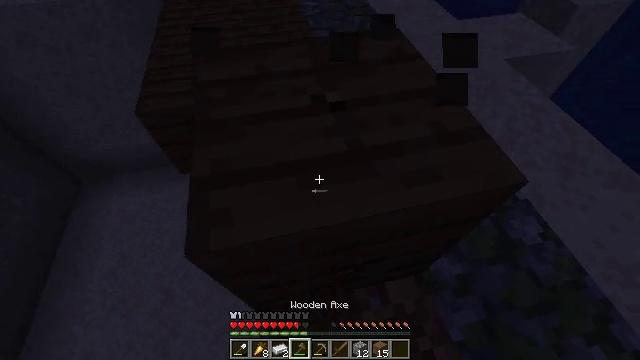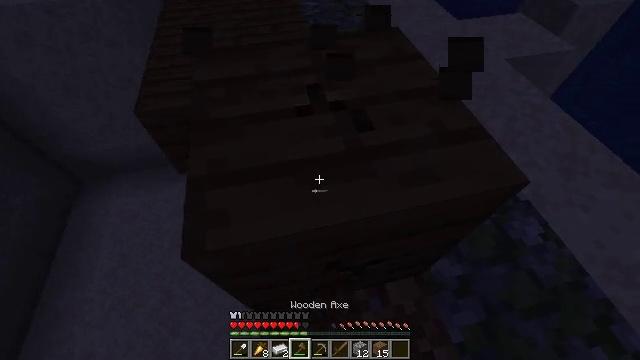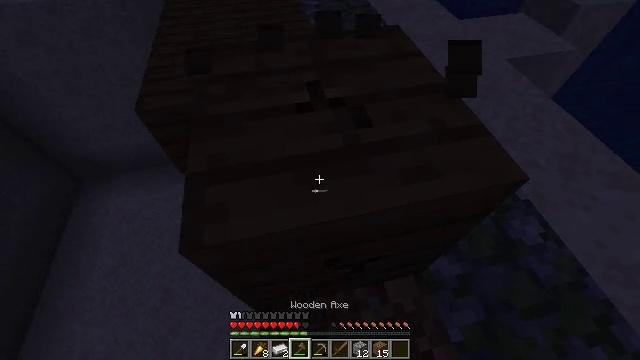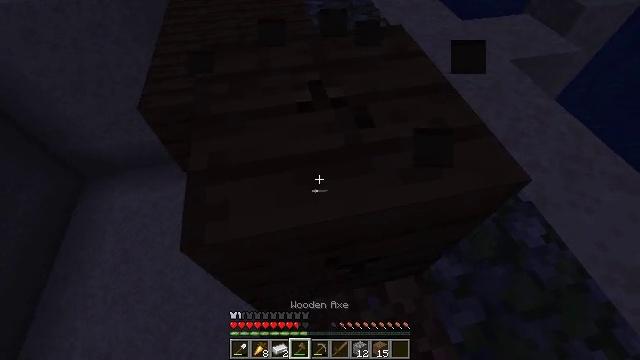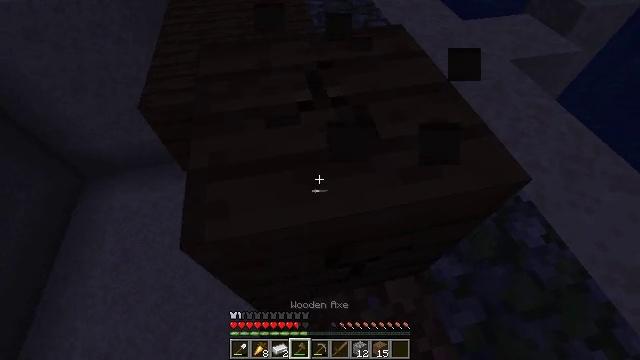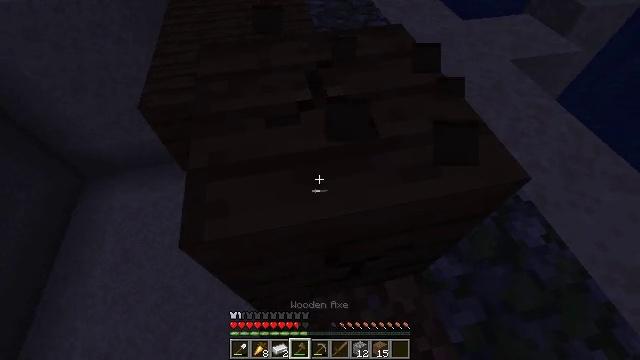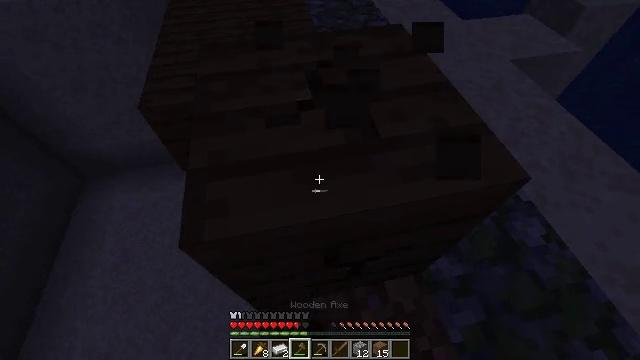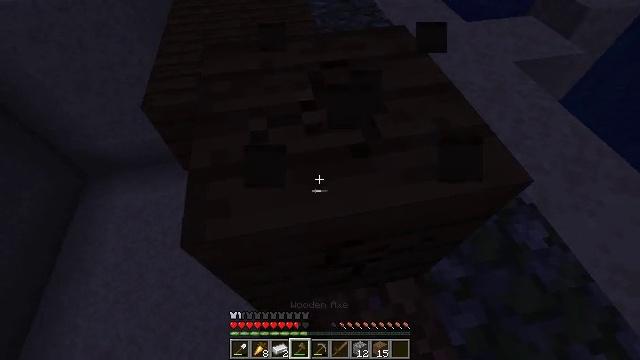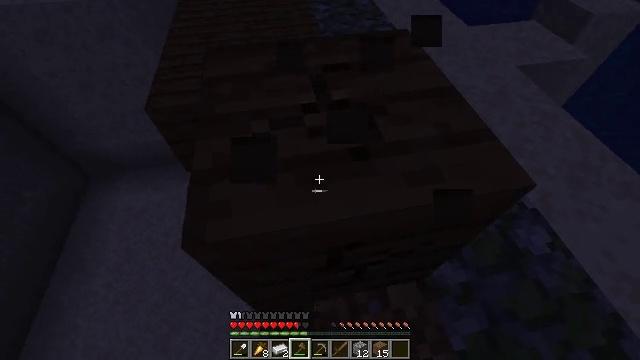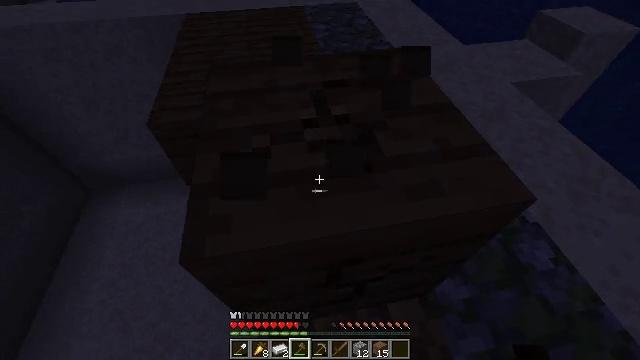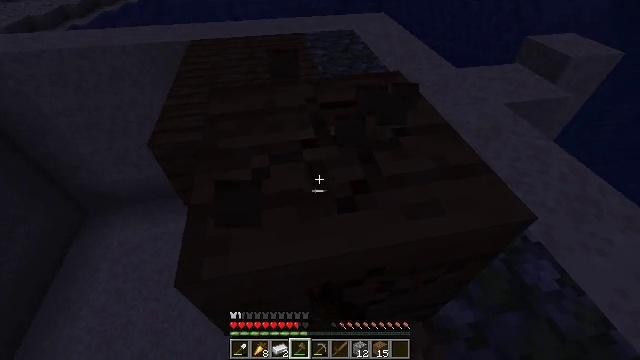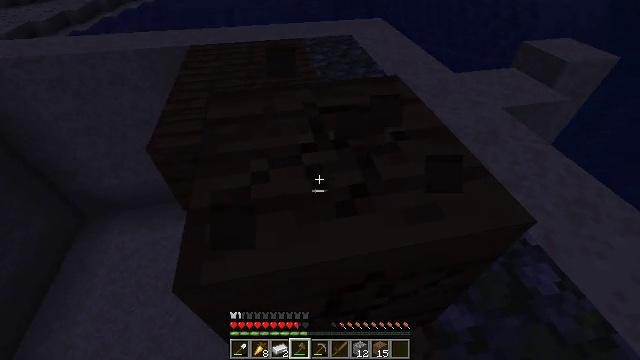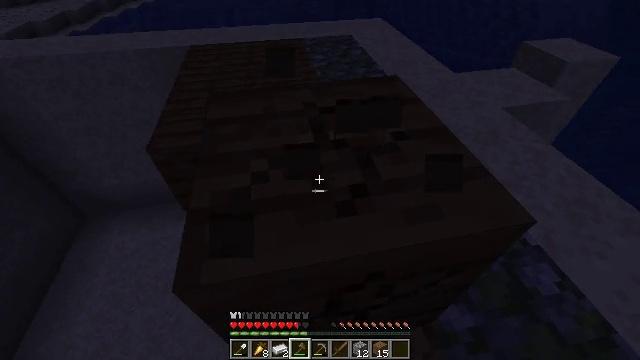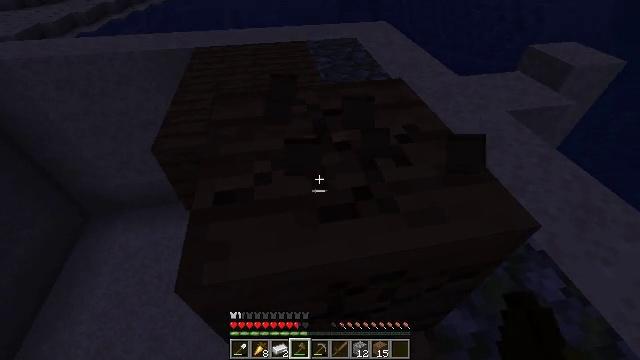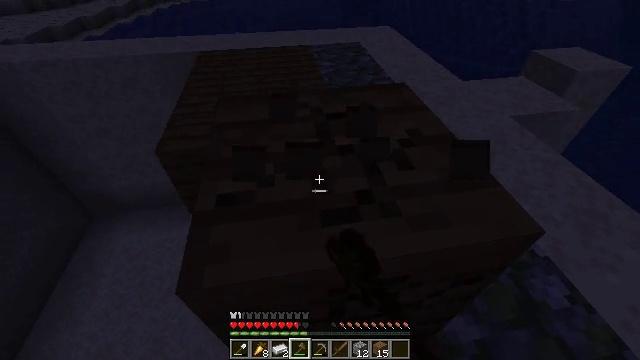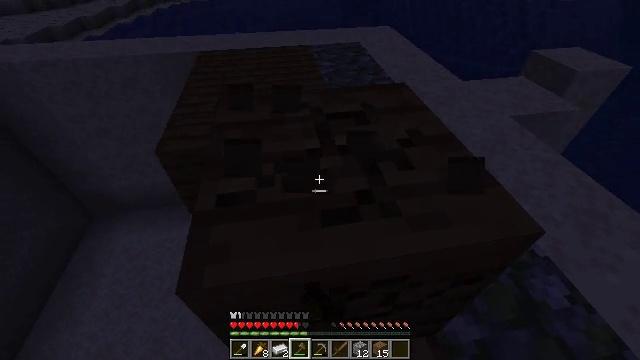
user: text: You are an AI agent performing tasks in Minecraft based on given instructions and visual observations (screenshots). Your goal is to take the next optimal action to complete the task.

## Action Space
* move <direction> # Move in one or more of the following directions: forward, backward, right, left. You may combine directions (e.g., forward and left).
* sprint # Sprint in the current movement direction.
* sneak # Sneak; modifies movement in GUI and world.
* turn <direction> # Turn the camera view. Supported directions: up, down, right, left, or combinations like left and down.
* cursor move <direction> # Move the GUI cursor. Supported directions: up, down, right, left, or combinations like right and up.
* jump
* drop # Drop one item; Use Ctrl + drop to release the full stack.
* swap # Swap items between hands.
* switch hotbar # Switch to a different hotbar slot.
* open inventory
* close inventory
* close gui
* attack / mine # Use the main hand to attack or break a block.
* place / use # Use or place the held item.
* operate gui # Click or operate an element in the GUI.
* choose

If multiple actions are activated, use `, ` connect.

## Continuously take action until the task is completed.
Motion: motion action
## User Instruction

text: Collect spruce planks from an old building.
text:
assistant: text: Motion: attack / mine
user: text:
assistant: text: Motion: attack / mine
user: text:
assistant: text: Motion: attack / mine
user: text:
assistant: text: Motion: attack / mine
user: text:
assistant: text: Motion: attack / mine
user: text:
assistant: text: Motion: attack / mine
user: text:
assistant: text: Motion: attack / mine
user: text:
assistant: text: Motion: attack / mine
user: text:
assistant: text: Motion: turn up, attack / mine
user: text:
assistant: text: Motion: turn up, attack / mine
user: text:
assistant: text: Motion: attack / mine
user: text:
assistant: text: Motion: attack / mine
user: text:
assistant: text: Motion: attack / mine
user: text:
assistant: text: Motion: attack / mine
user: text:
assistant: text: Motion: attack / mine
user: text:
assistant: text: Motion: attack / mine
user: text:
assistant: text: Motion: attack / mine
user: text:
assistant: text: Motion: attack / mine
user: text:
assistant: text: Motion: attack / mine
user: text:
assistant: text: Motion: attack / mine
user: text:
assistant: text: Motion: attack / mine
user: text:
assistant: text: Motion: attack / mine
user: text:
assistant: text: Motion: attack / mine
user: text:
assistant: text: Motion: attack / mine
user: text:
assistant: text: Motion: attack / mine
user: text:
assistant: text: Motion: attack / mine
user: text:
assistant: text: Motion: attack / mine
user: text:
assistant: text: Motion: attack / mine
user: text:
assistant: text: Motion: attack / mine
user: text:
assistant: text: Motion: attack / mine